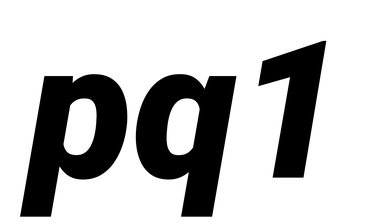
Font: Roboto-Italic_Black_Italic